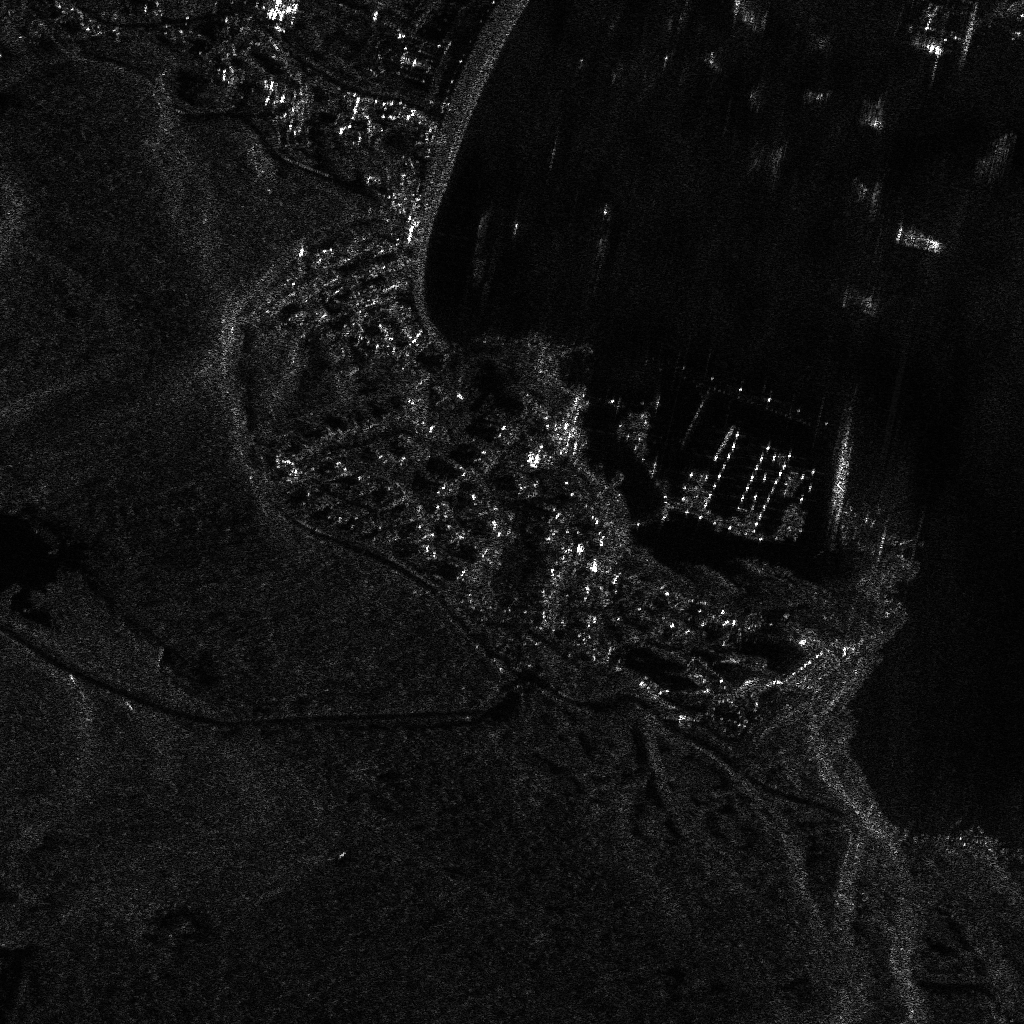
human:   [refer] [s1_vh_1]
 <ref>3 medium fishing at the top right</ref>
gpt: <box>[[72, 7, 74, 11, 2], [84, 17, 86, 21, 2], [84, 9, 86, 13, 15]]</box>

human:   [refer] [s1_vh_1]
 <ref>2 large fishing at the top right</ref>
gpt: <box>[[96, 12, 98, 17, 34], [82, 28, 85, 30, 15]]</box>

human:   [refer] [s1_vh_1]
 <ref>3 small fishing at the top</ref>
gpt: <box>[[68, 5, 70, 6, 48], [49, 20, 50, 23, 14], [56, 4, 57, 7, 25]]</box>

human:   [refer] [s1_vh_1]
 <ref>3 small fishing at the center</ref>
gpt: <box>[[66, 48, 69, 49, 19], [66, 47, 69, 48, 25], [67, 46, 69, 47, 23]]</box>